Question:
Please see the image menu words are not coming. I am using wordpress theme enflod.
I am getting this problem 1st time.
Website url <URL>
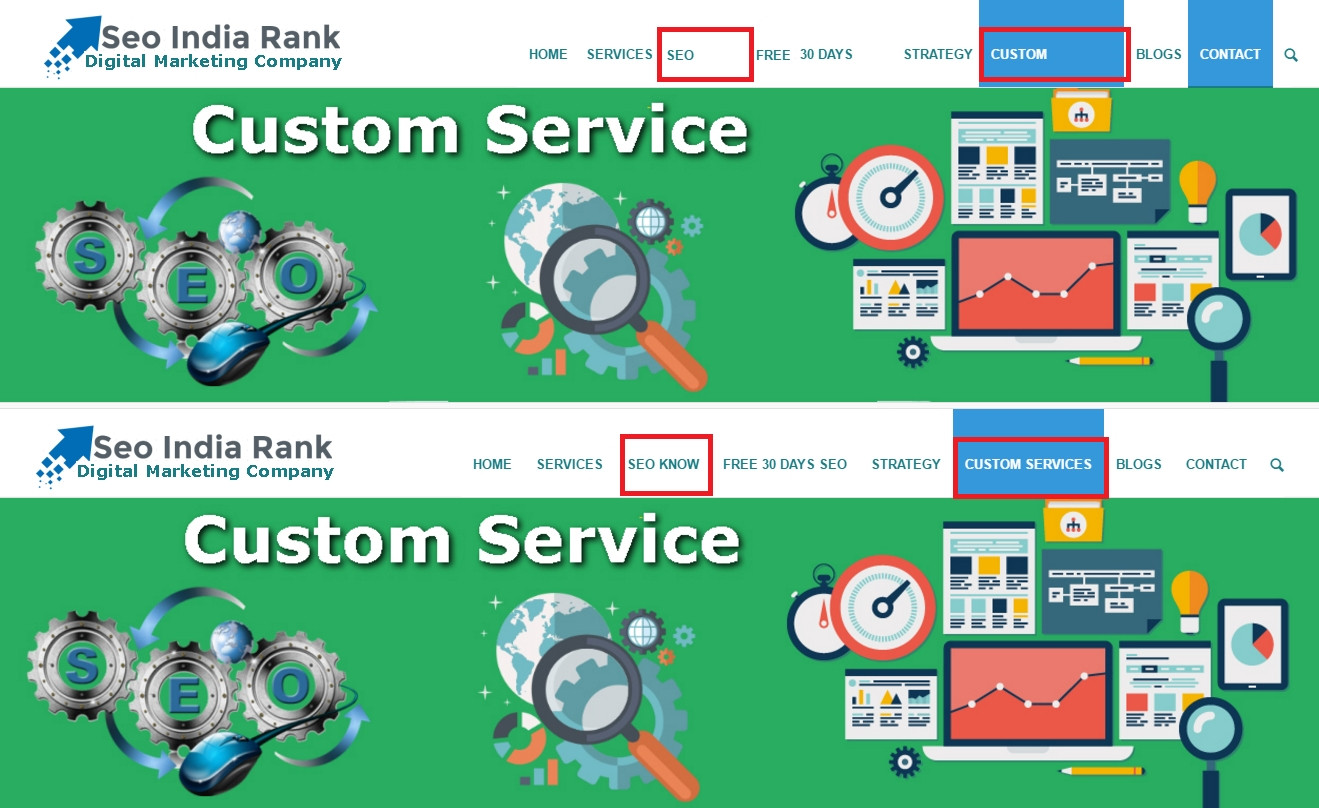
Answer: But I see your site and those two menu full word are showing in the menu area.